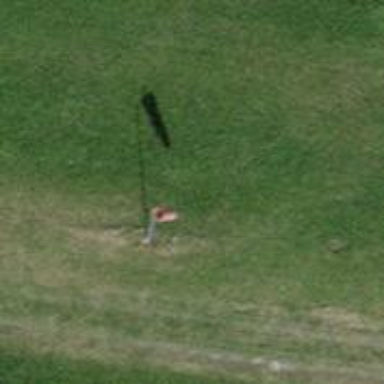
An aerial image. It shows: Windsock at the airport.